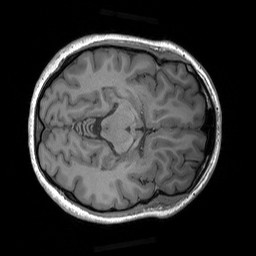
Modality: T1w
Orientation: axial
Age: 28
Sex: female
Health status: healthy
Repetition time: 1.9 s
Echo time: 0.00252 s